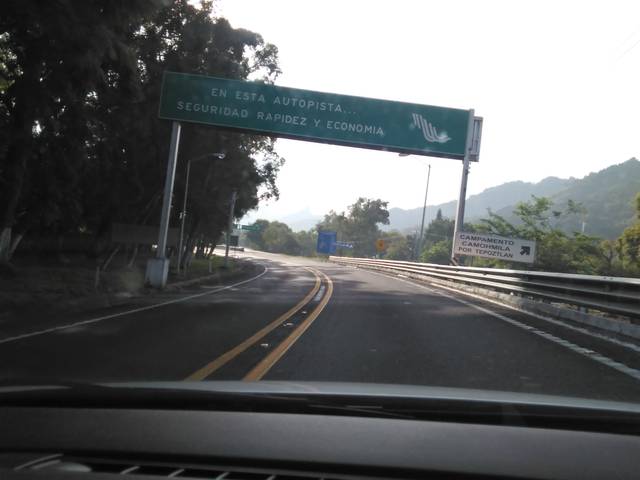
Region: Mexico
Coordinates: 18.986, -99.112